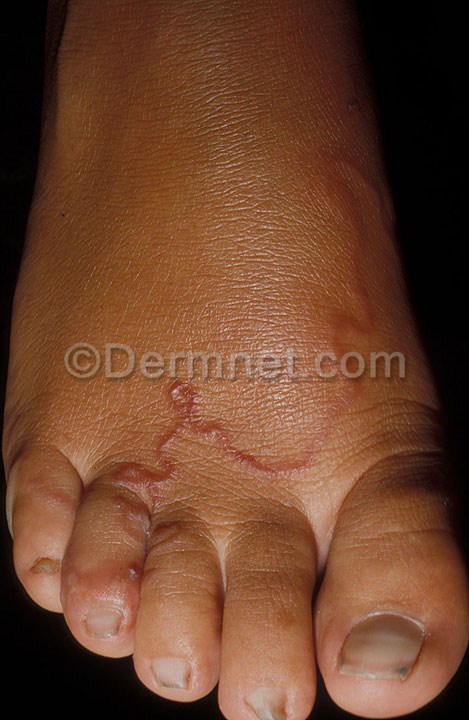
Disease: Scabies Lyme Disease and other Infestations and Bites